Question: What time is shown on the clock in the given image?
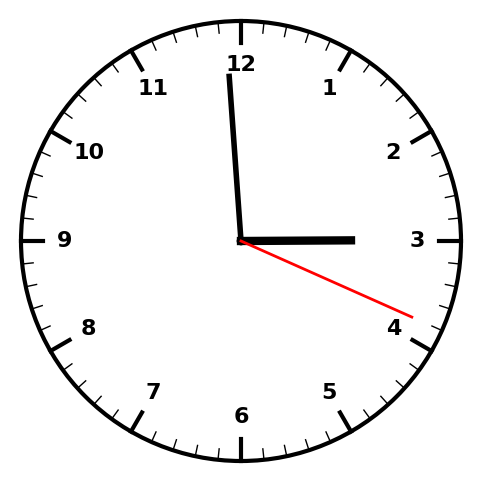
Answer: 02:59:19